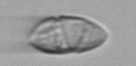
Label: Gyrodinium